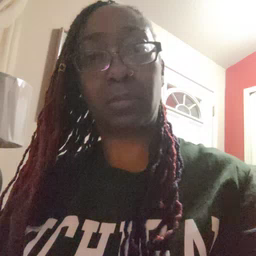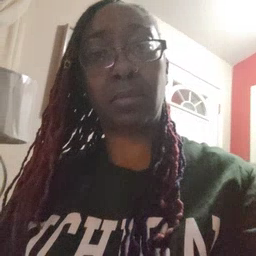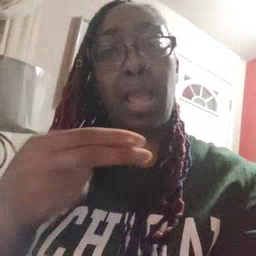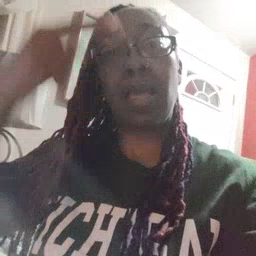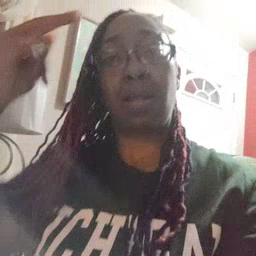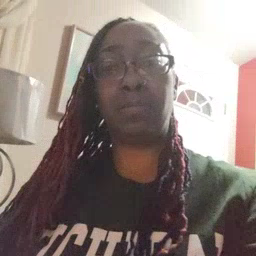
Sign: high